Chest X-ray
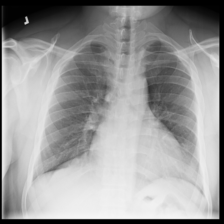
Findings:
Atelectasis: negative
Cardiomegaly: positive
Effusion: negative
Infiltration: negative
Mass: negative
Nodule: negative
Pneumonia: negative
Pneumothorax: negative
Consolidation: negative
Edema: negative
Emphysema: negative
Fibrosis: negative
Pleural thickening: negative
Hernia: negative